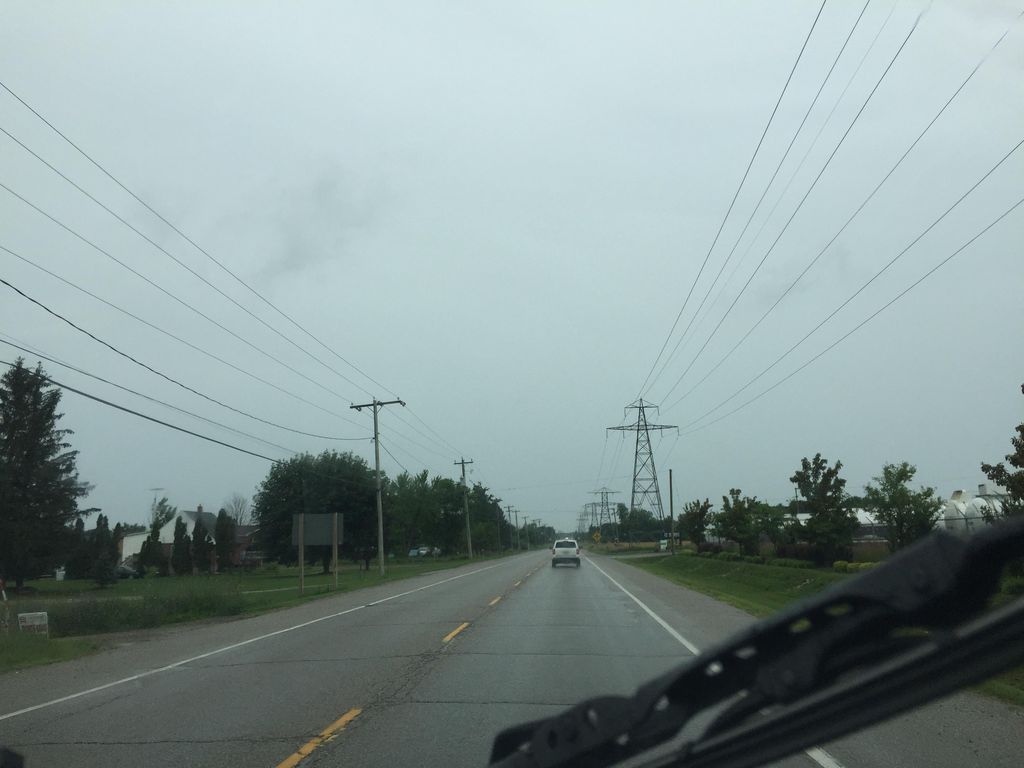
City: kitchener-waterloo